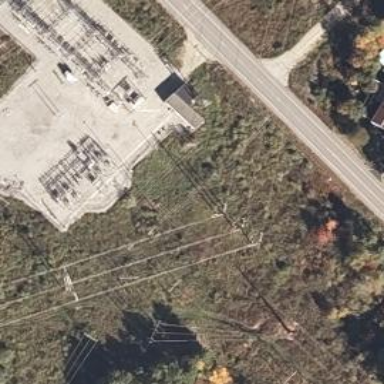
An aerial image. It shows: H-frame designed tower for power lines.